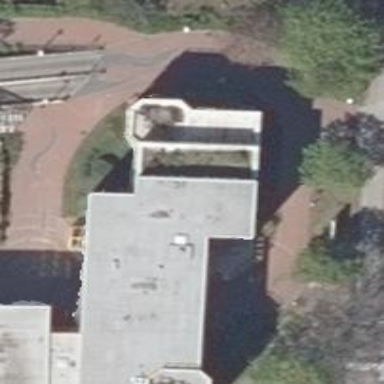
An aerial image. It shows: Commercial building.